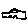
Label: car